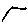
Label: hexagon